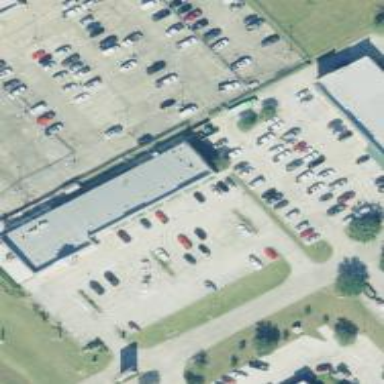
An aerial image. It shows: Swimming pool shop.